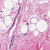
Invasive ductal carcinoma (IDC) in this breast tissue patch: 0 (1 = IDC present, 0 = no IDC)